Question: is there an easy way to not draw this points in my lines?
I don't know why this points are there because i never release my finger from screen during drawing of a line.

I got the code from a drawing example.
'''
// draw a line
- (void)touchesMoved:(NSSet *)touches withEvent:(UIEvent *)event {
mouseSwiped = YES;
UITouch *touch = [touches anyObject];
CGPoint currentPoint = [touch locationInView:self.view];
currentPoint.y -= 0; // 20 only for 'kCGLineCapRound'
UIGraphicsBeginImageContext(self.view.frame.size);
//Albert Renshaw - Apps4Life
[drawImage.image drawInRect:CGRectMake(0, 0, drawImage.frame.size.width, drawImage.frame.size.height)]; //originally self.frame.size.width, self.frame.size.height)];
CGContextSetLineCap(UIGraphicsGetCurrentContext(), kCGLineCapRound); //kCGLineCapSquare, kCGLineCapButt, kCGLineCapRound
CGContextSetLineWidth(UIGraphicsGetCurrentContext(), brushSize); // for size
CGContextSetRGBStrokeColor(UIGraphicsGetCurrentContext(), r, g, b, alpha); //values for R, G, B, and Alpha
CGContextBeginPath(UIGraphicsGetCurrentContext());
CGContextMoveToPoint(UIGraphicsGetCurrentContext(), lastPoint.x, lastPoint.y);
CGContextAddLineToPoint(UIGraphicsGetCurrentContext(), currentPoint.x, currentPoint.y);
CGContextStrokePath(UIGraphicsGetCurrentContext());
drawImage.image = UIGraphicsGetImageFromCurrentImageContext();
UIGraphicsEndImageContext();
lastPoint = currentPoint;
mouseMoved++;
if (mouseMoved == 10) {
mouseMoved = 0;
}
}
- (void)touchesEnded:(NSSet *)touches withEvent:(UIEvent *)event {
//Draw a dot
if(!mouseSwiped) {
UIGraphicsBeginImageContext(self.view.frame.size);
[drawImage.image drawInRect:CGRectMake(0, 0, drawImage.frame.size.width, drawImage.frame.size.height)]; //originally self.frame.size.width, self.frame.size.height)];
CGContextSetLineCap(UIGraphicsGetCurrentContext(), kCGLineCapRound); //kCGLineCapSquare, kCGLineCapButt, kCGLineCapRound
CGContextSetLineWidth(UIGraphicsGetCurrentContext(), brushSize);
CGContextSetRGBStrokeColor(UIGraphicsGetCurrentContext(), r, g, b, alpha);
CGContextMoveToPoint(UIGraphicsGetCurrentContext(), lastPoint.x, lastPoint.y);
CGContextAddLineToPoint(UIGraphicsGetCurrentContext(), lastPoint.x, lastPoint.y);
CGContextStrokePath(UIGraphicsGetCurrentContext());
CGContextFlush(UIGraphicsGetCurrentContext());
drawImage.image = UIGraphicsGetImageFromCurrentImageContext();
UIGraphicsEndImageContext();
}
}
'''
This is the final version with unique alpha, color, brushSize for every line:
'''
- (void) updateDrawingBoard
{
UIGraphicsBeginImageContext(self.drawImage.bounds.size);
for ( NSDictionary *dict in paths ) {
UIBezierPath *p = (UIBezierPath*)[dict objectForKey:@"path"];
p.lineWidth = [[dict objectForKey:@"size"]floatValue];
[[UIColor colorWithRed:[[dict objectForKey:@"red"]floatValue]
green:[[dict objectForKey:@"green"]floatValue]
blue:[[dict objectForKey:@"blue"]floatValue]
alpha:[[dict objectForKey:@"alpha"]floatValue]] setStroke];
[p stroke];
}
[[UIColor colorWithRed:r green:g blue:b alpha:alpha] setStroke];
[path stroke];
self.drawImage.image = UIGraphicsGetImageFromCurrentImageContext();
UIGraphicsEndImageContext();
}
- (void) touchesBegan:(NSSet *)touches withEvent:(UIEvent *)event {
CGPoint touchPoint = [[touches anyObject] locationInView:self.drawImage];
path = [[UIBezierPath bezierPath] retain];
path.lineCapStyle = kCGLineCapRound;
path.lineJoinStyle = kCGLineJoinBevel;
path.lineWidth = brushSize;
[path moveToPoint:touchPoint];
[self updateDrawingBoard];
}
- (void) touchesEnded:(NSSet *)touches withEvent:(UIEvent *)event {
CGPoint touchPoint = [[touches anyObject] locationInView:self.drawImage];
[path addLineToPoint:touchPoint];
NSDictionary *dict = [NSDictionary dictionaryWithObjectsAndKeys:
path,@"path",
[NSNumber numberWithFloat:r], @"red",
[NSNumber numberWithFloat:g], @"green",
[NSNumber numberWithFloat:b], @"blue",
[NSNumber numberWithFloat:alpha], @"alpha",
[NSNumber numberWithFloat:brushSize], @"size", nil];
[paths addObject:dict];
[path release];
path = nil;
[self updateDrawingBoard];
}
- (void) touchesMoved:(NSSet *)touches withEvent:(UIEvent *)event {
CGPoint touchPoint = [[touches anyObject] locationInView:self.drawImage];
[path addLineToPoint:touchPoint];
[self updateDrawingBoard];
}
'''
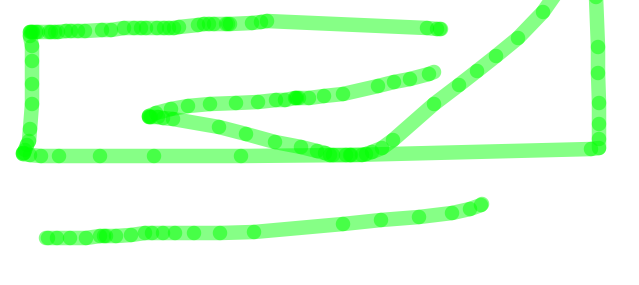
Answer: The problem is that you are gradually accumulating the line by drawing into an image. Where the old line and the new line overlap, you see "dots" from the overdraw.
The solution is to accumulate your points in a path and draw the image afresh each time using that path. Since you will be drawing a single path, not multiple overlapping paths, you shouldn't see the dots.
Outline of code:
- 'CGMutablePathRef'- 'CGPathAddLineToPoint'- 'CGContextAddPath''CGContextDrawPath'
Alternatively, you can use 'UIBezierPath' instead of 'CGMutablePathRef', in which case the steps are:
- 'UIBezierPath'- '-addLineToPoint:'- '-stroke''-fill'
This is likely to be simpler if you are not accustomed to working with CoreGraphics directly.
I would drop the intermediate image and move this code into a view class ('LineDrawView' or 'CanvasView' or something) rather than leaving the code in a view controller. Instead of updating an image, the view can just draw itself directly to the screene. The view would have methods to clear the path, undo strokes, and create an image of the path. The view controller would then use these to clear the canvas, undo lines, and save the drawing. You could enrich this later with functionality to configure the line style.